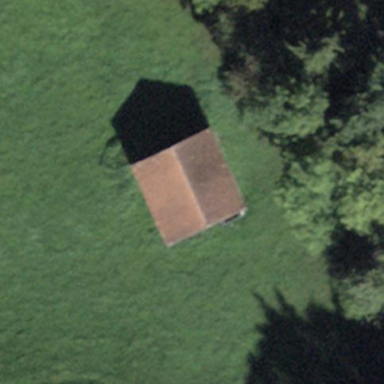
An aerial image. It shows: Rural barn.